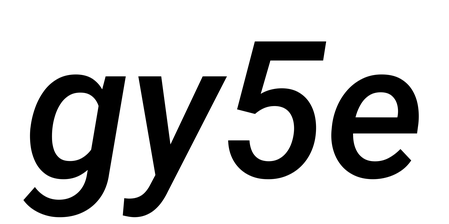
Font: Roboto-Italic_Medium_Italic